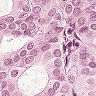
Metastatic tissue present: yes